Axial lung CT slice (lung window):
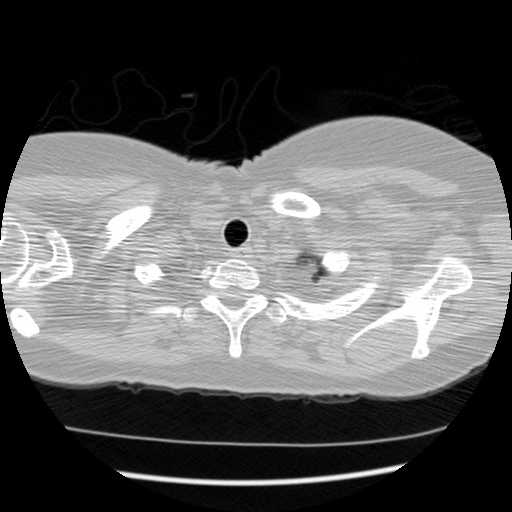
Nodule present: no